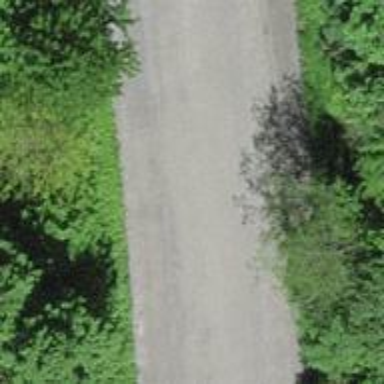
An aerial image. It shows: Unclassified road.